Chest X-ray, AP view. Patient: 27 years old, sex F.
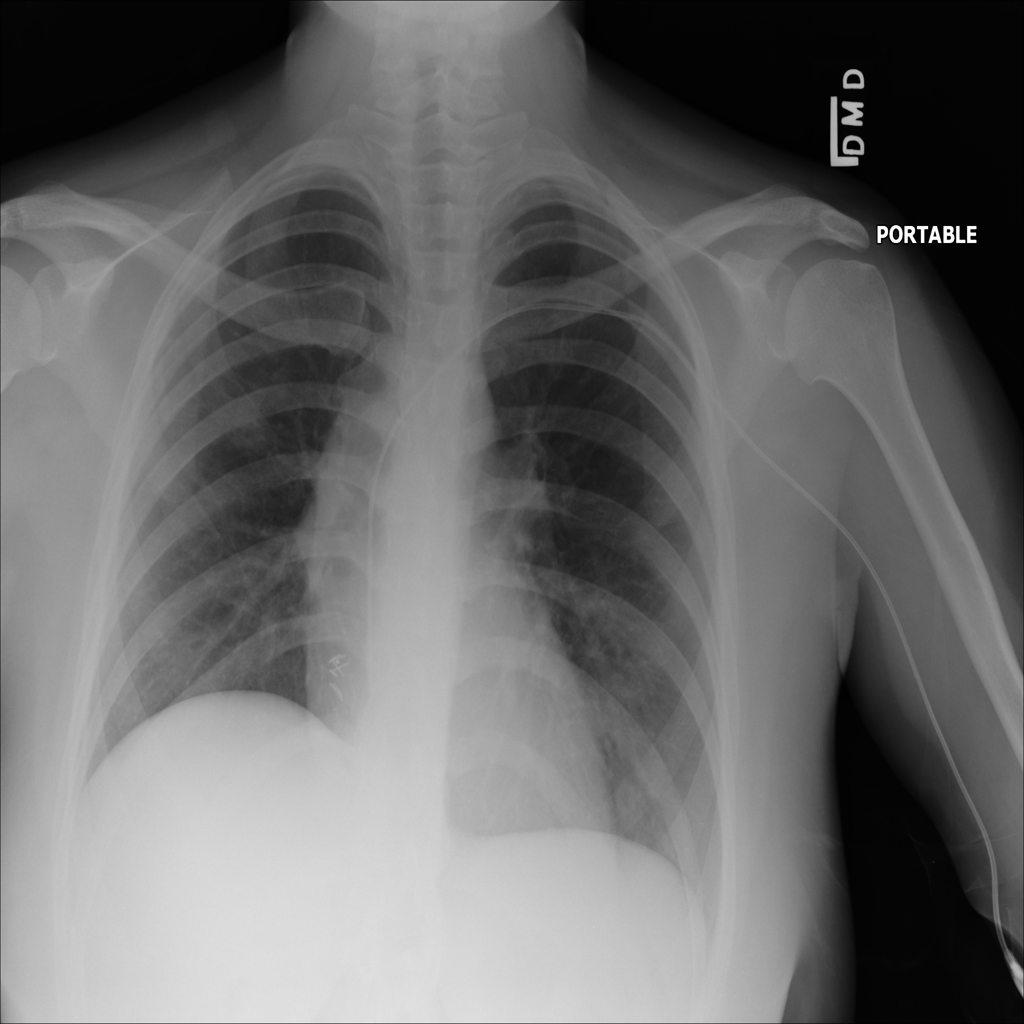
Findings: No Finding